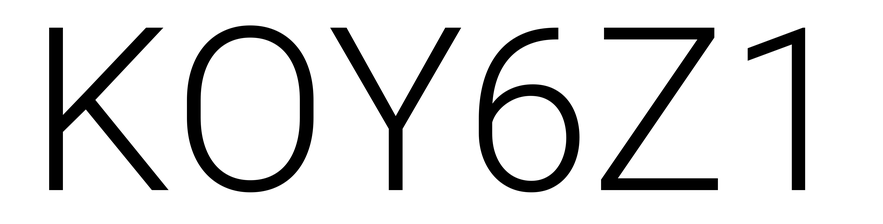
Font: Roboto_Light